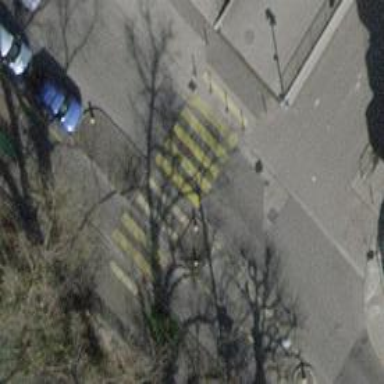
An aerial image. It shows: Uncontrolled road crossing with pedestrian island.